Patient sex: F
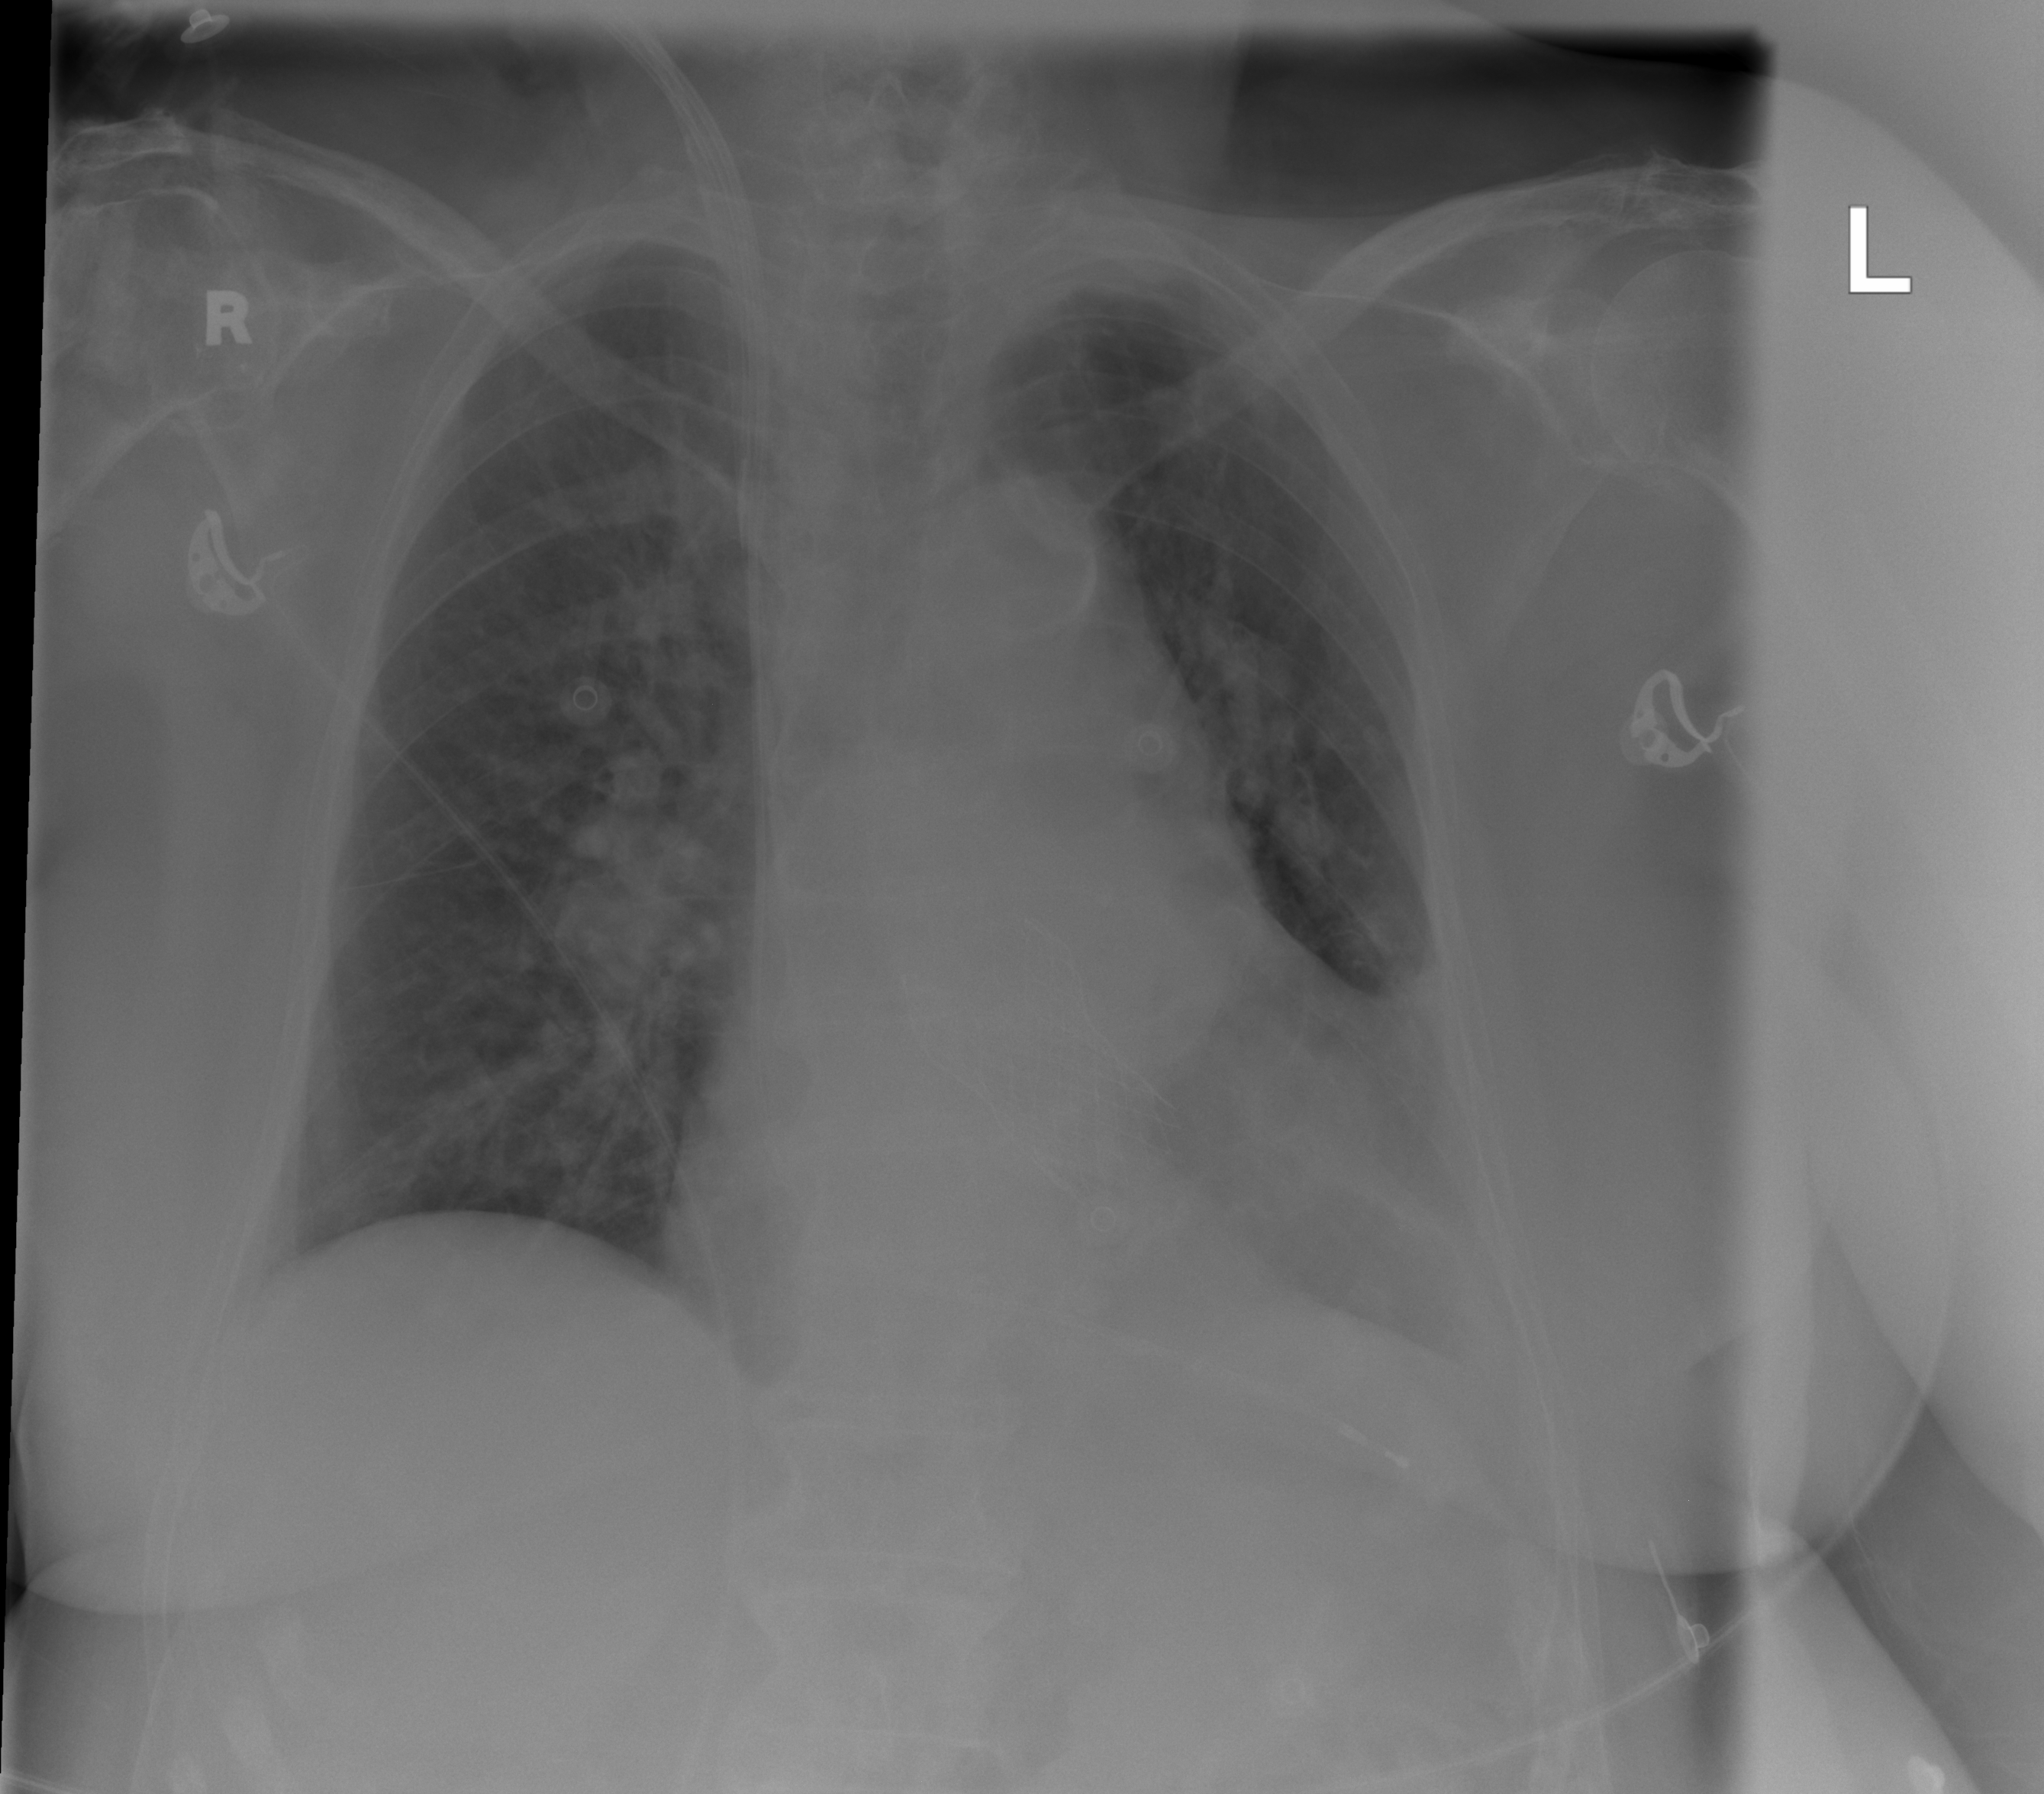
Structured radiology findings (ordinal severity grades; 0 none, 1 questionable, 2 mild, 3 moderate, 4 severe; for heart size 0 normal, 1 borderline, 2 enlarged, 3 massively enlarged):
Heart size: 0
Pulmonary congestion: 2
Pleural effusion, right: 0
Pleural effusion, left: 1
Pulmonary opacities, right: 0
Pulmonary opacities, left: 0
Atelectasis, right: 2
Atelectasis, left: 1